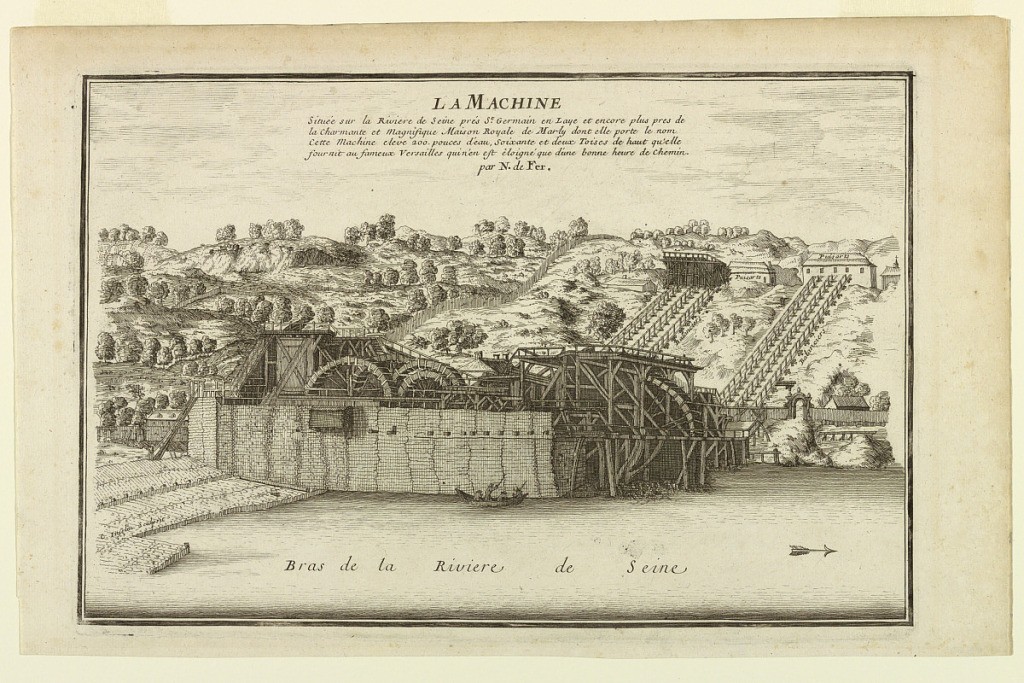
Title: The Machine de Marly Seen from the Seine River near St. Germain-en-Laye
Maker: Charles Inselin, French, b. ca. 1673
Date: ca. 1700
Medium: Etching
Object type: Print
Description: View of the Machine de Marly from the banks of the Seine river and the hill beyond showing "balangers."  Parts of structure labeled.